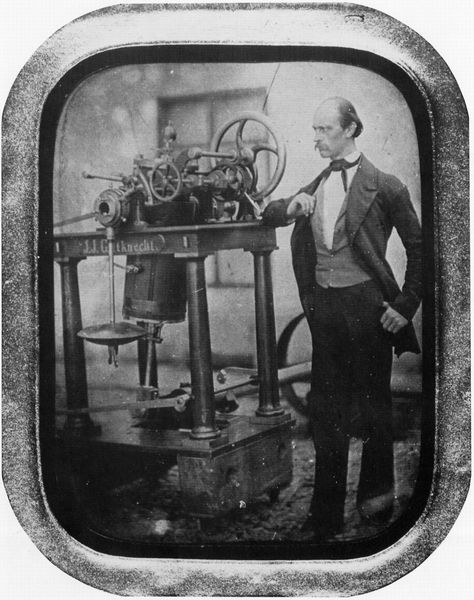
Titel: Herr mit Dampfmaschine
Künstler: Deutscher Photograph
Standort: Leverkusen
Institution: Foto-Historama
Schlagwörter: dunkel, hand, mann, weiß, daumen, fenster, grau, haar, hell, holz, jahrhundertwende, profil, raum, schwarz, stirn, symbol, säulen, tisch, zimmer, gebäude, tuch, rock, schleife, anzug, bart, hemd, hose, jacke, schnurrbart, arm, arme, rahmen, stehen, ärmel, bildnis, hände, innenraum, portrait, porträt, boden, haare, interieur, pose, england, räder, deutschland, füße, hosen, mauer, fabrik, rad, columns, hands, white, window, frack, black, collar, hair, nose, schnurbart, table, ernst, glatze, atelier, looking, mirror, picture, print, podest, fliege, schnauzer, weste, foto, fotografie, photographie, eisen, maschine, stolz, gestützt, watt, gerät, schwarzweiss, text, getriebe, photo, ausstellung, profile, wood, veste, hel, man, film, hosentasche, industrialisierung, unternehmer, eyes, feet, metal, suit, black and white, coat, scarf, buttons, abgerundet, cravat, jacket, leaning, foro, tie, madallion, spindel, knecht, blazer, vest, antique, zahnrad, dampfmaschine, mechanik, werk, bald, erste, medaillion, werkbank, kurbel, sacko, exponat, motor, trousers, nähmaschine, marke, erfindung, forehead, standing, fotograf, erfinder, body, sako, photograph, photography, daguerreotypie, mustache, antrieb, tall, moustache, mechanisch, equipment, schwungrad, press, wheels, ellenboden, filmvorführer, thin, machine, weight, 19. jahrhundert, lapels, vintage, invention, jj, appart, scientist, gears, watts, crick, gutknecht, engineer, projector, steering, j.j., jacketphotograph, leaing, grears, gutkecht